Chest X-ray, AP view. Patient: 64 years old, sex M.
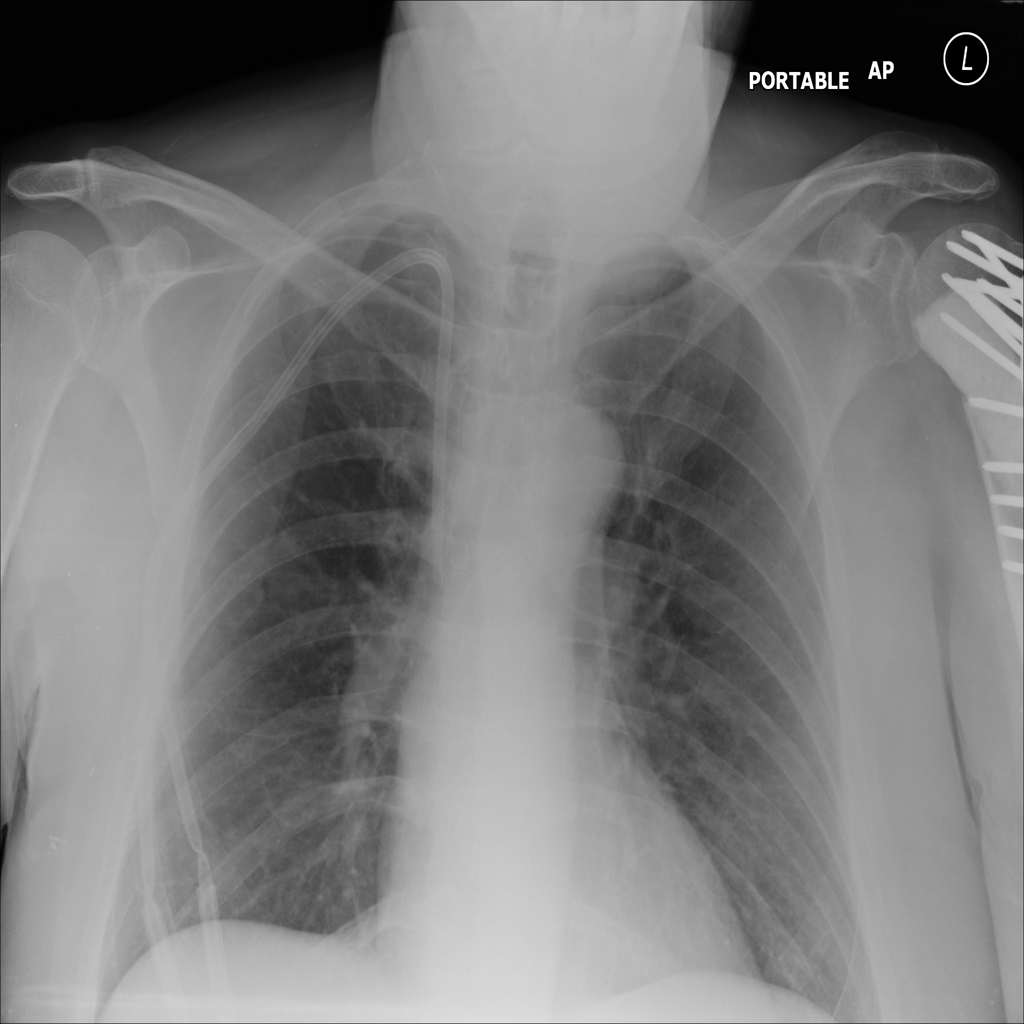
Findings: No Finding